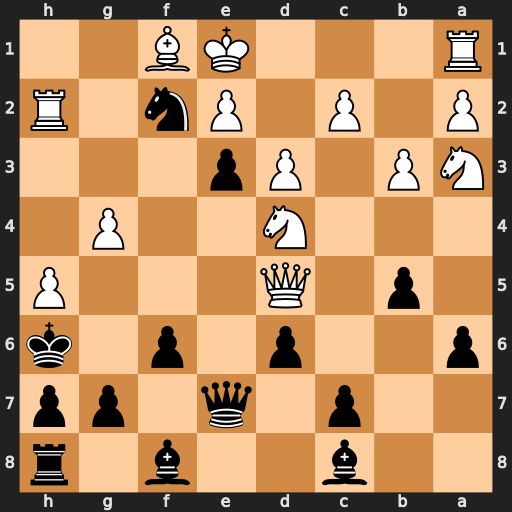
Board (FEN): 2b2b1r/2p1q1pp/p2p1p1k/1p1Q3P/3N2P1/NP1Pp3/P1P1Pn1R/R3KB2
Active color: b
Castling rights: Q
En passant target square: -
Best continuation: Qe5 Qxe5 dxe5